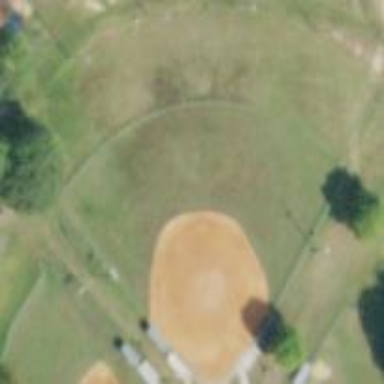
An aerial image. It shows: Baseball pitch for leisure land.